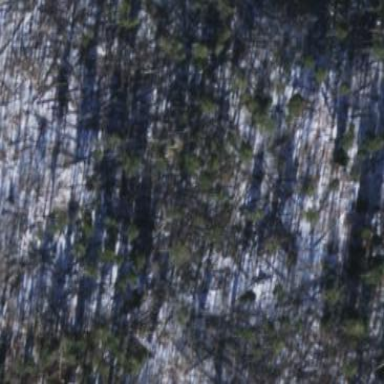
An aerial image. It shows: Evergreen woodland with needle-leaved trees.